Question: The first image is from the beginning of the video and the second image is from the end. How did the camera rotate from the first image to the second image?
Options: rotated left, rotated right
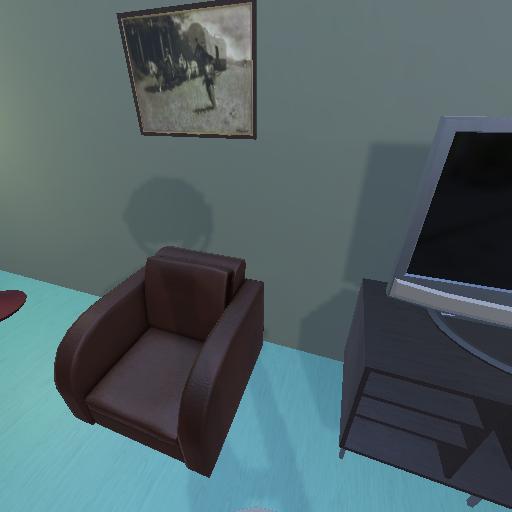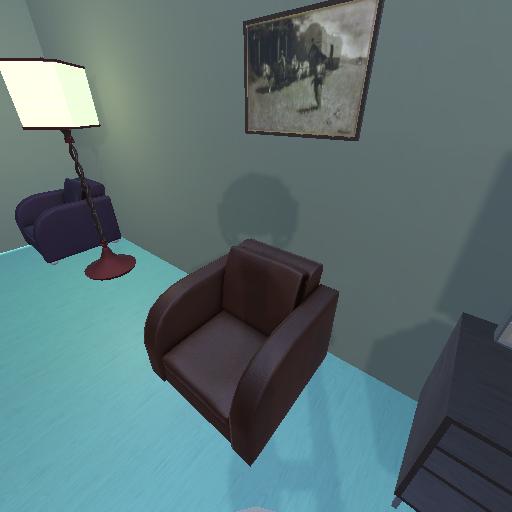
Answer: rotated left